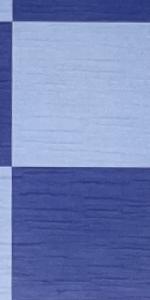
Label: Empty